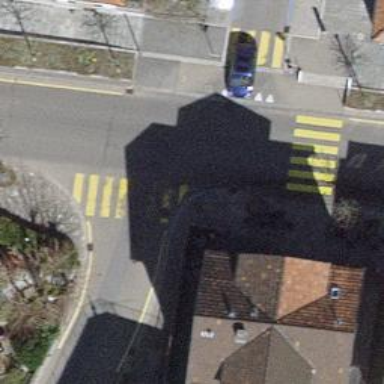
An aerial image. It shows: Marked crossing on the road.